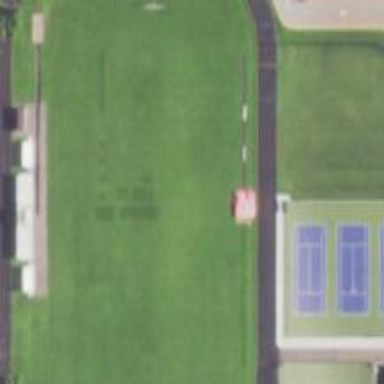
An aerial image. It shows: Athletics track located on leisure land.